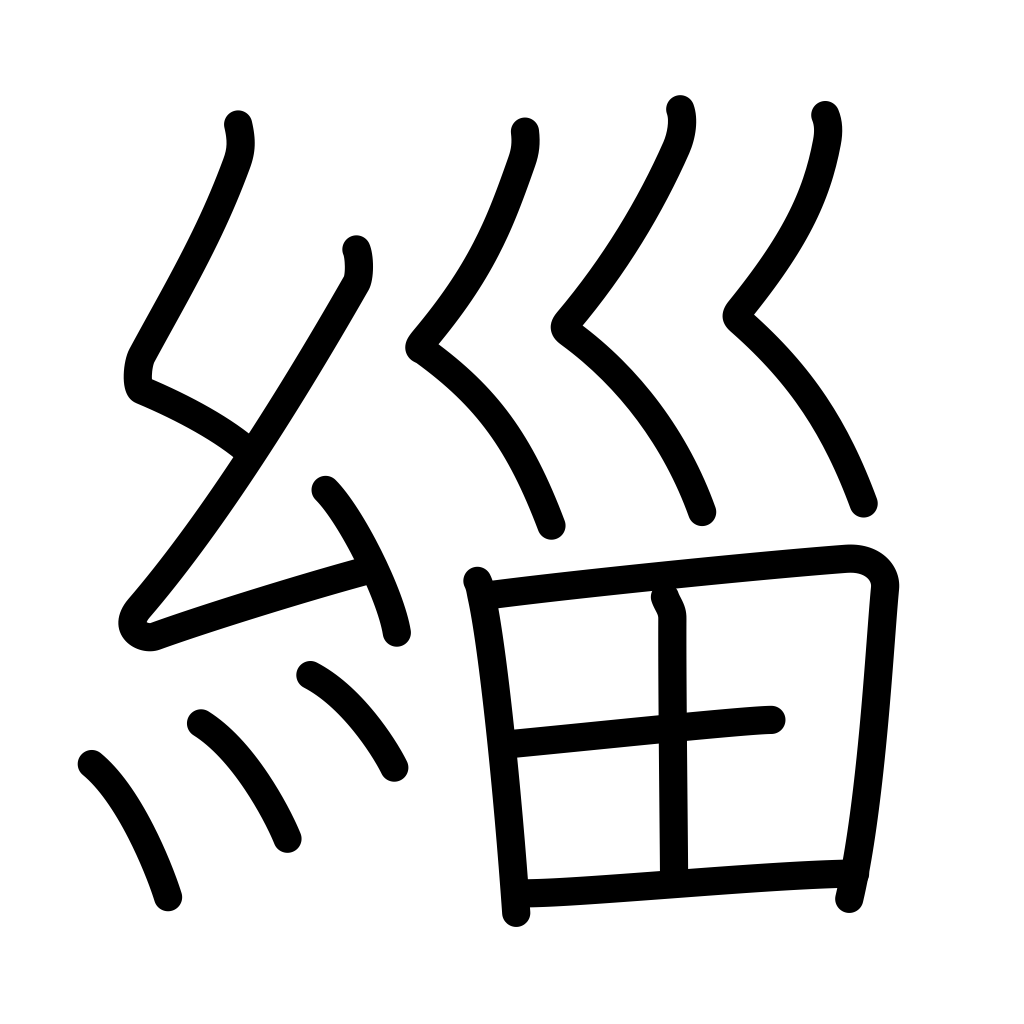
Meaning: black clothing, priest